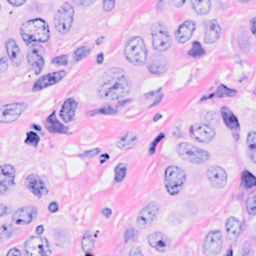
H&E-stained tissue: Breast